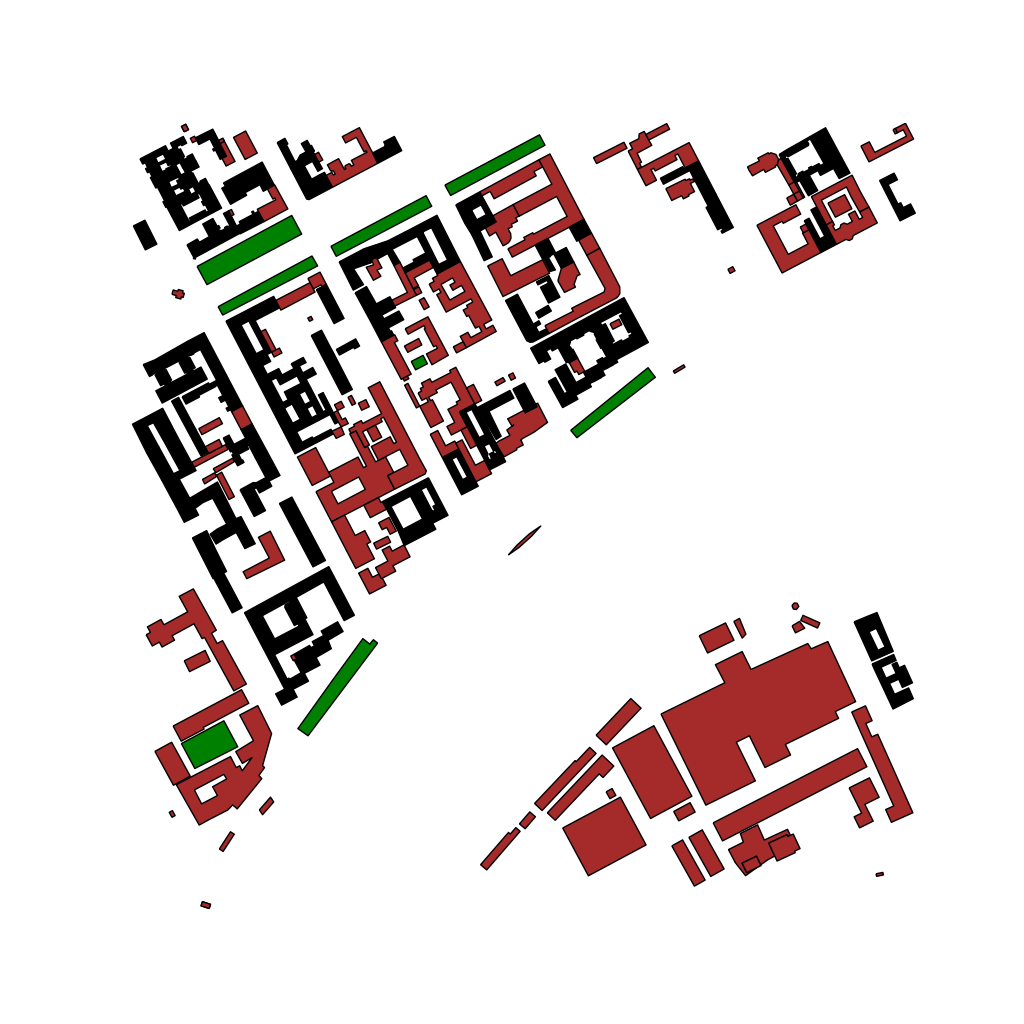
Tags: overhead vector_map, business, industrial, recreation, residential, special, historical, modern, soviet, high_rise, individual_rise, low_rise, medium_rise, density_1, Building, Facility, Park, 1.0 km²